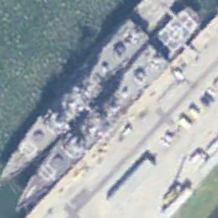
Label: cruiser